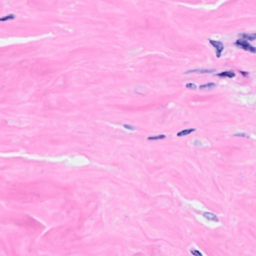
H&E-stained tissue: Breast